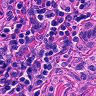
Metastatic tissue present: no